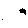
Label: star